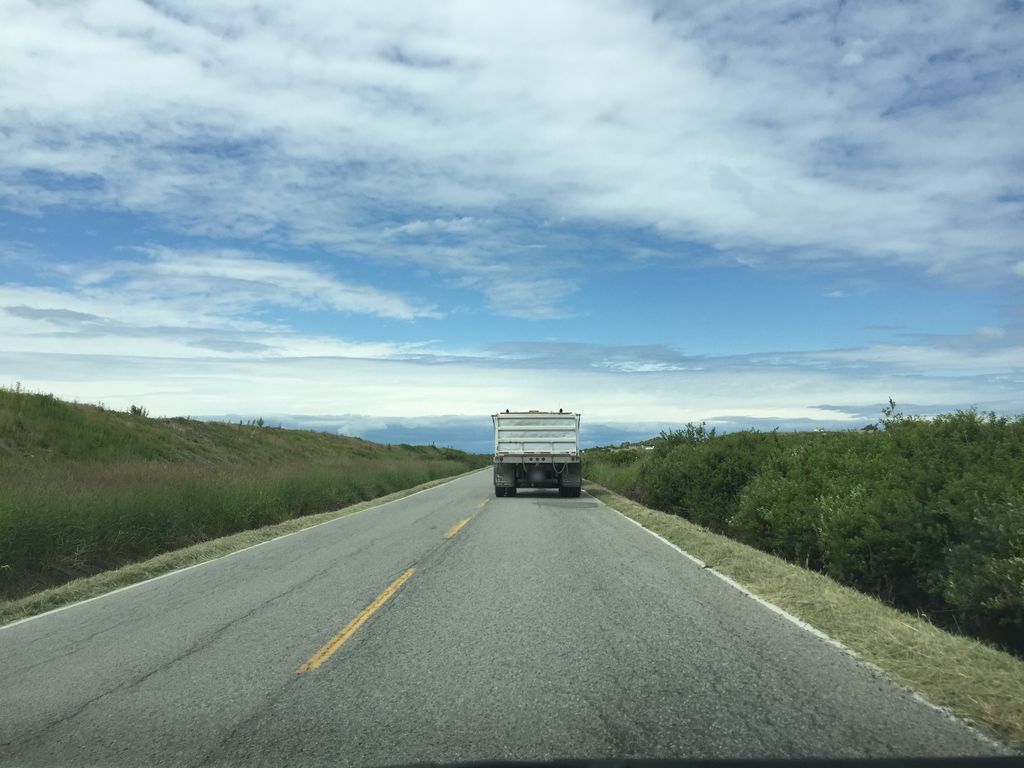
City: vancouver